Question: I have cgi-bin folder which is from windows OS and pasted in Linux desktop but i cannot paste the same folder in opt/lamp/cgi-bin folder.
Please also see picture.

The directory is in . Any idea how to do so?
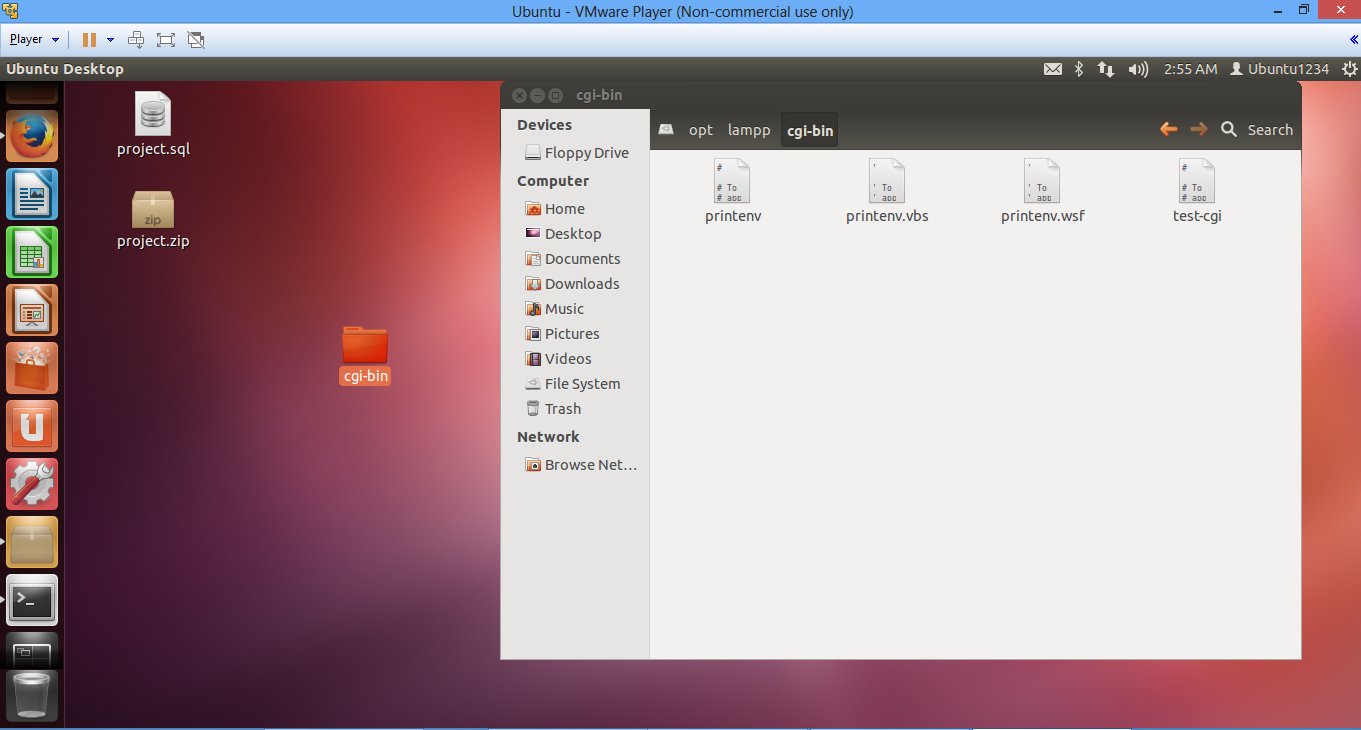
Answer: try with this command line :
'''
sudo cp -r ~/Desktop/cgi-bin /opt/lamp/cgi-bin
'''